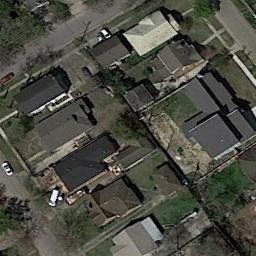
Label: residential